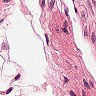
Metastatic tissue present: no